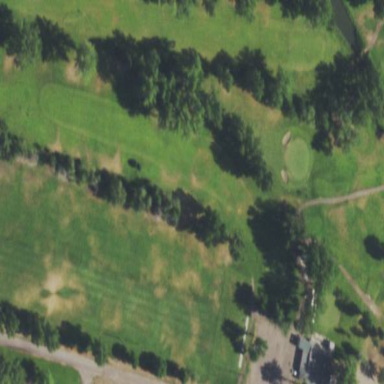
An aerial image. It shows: Grassy area used as driving range for golf.